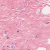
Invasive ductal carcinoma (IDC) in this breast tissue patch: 0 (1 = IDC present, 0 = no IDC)